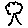
Label: tree